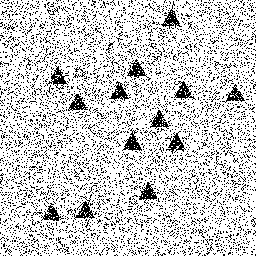
Squares: 0
Triangles: 13
Stars: 0
Total shapes: 13